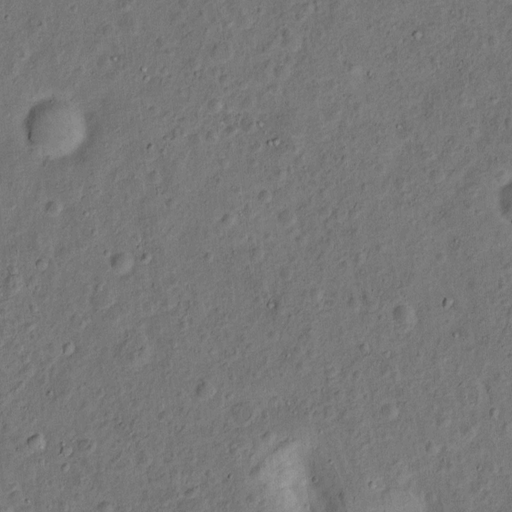
Objects detected: cone, cone